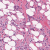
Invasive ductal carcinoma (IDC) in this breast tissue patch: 1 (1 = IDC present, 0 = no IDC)